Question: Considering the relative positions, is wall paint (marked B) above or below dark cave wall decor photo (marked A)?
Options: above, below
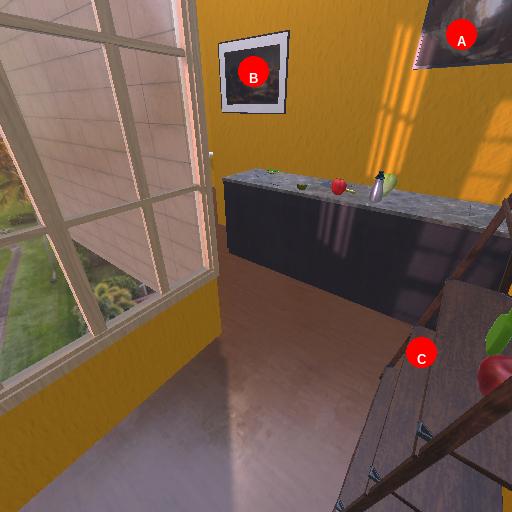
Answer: above